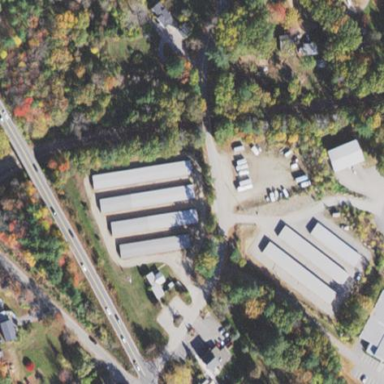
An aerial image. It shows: Commercial area with storage rental shop.